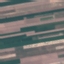
Land use / land cover class: AnnualCrop